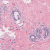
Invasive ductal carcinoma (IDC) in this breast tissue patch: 1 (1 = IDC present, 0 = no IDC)